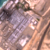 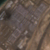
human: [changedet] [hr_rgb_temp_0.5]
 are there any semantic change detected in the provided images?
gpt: Few constructions were created in the area.